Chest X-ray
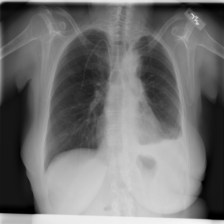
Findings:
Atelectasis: negative
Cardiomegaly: negative
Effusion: positive
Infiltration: negative
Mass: negative
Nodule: negative
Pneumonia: negative
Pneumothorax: negative
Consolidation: negative
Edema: negative
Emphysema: negative
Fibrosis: negative
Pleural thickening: positive
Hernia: negative